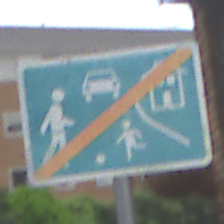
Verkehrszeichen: EndeVerkehrsberuhigterBereich
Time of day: MorningAfternoon
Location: Outdoor (Urban)
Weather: Overcast
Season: NotSpecified
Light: Natural